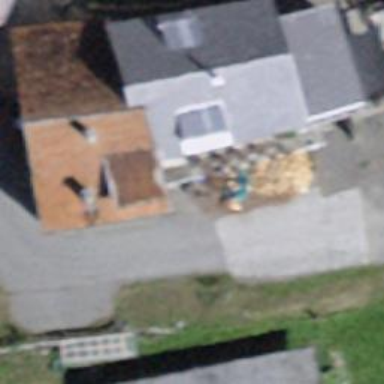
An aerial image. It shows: Gabled building with roof oriented along its structure.